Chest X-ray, PA view. Patient: 46 years old, sex F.
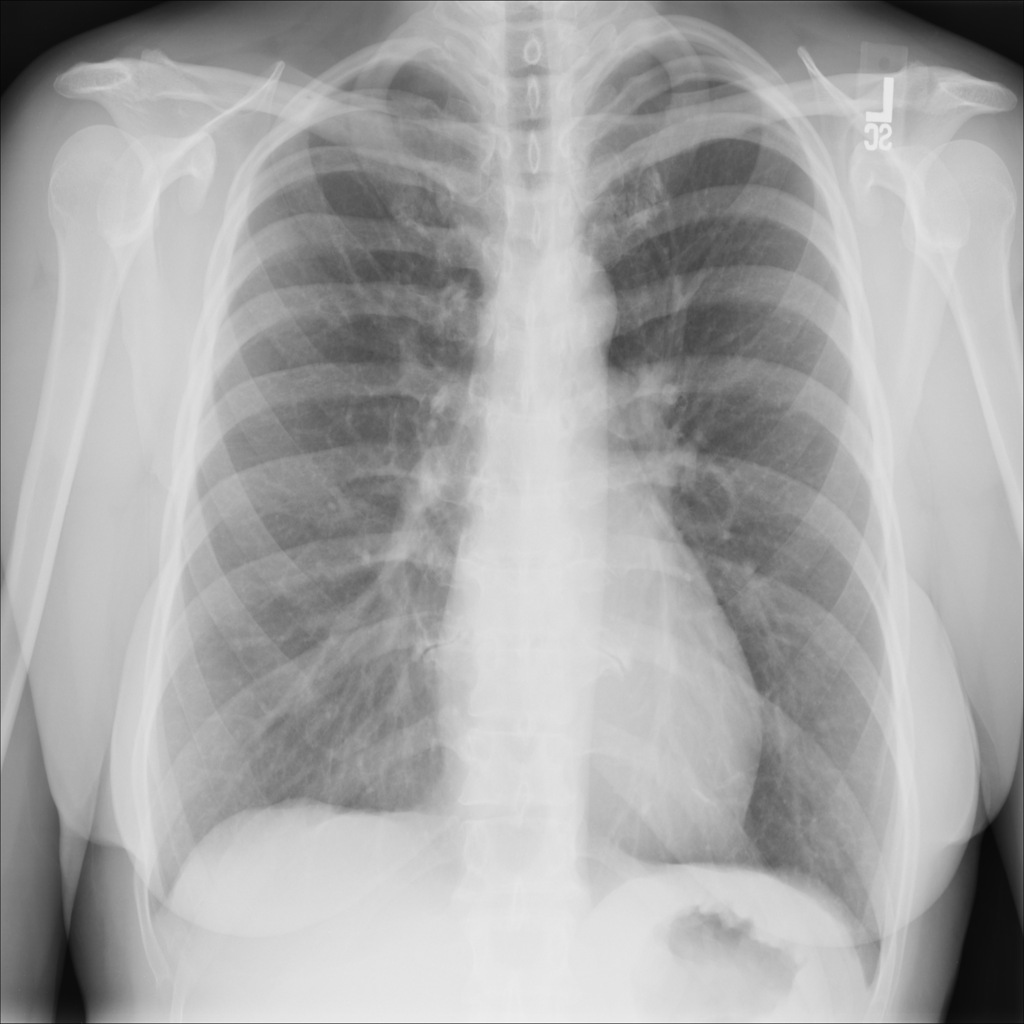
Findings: No Finding